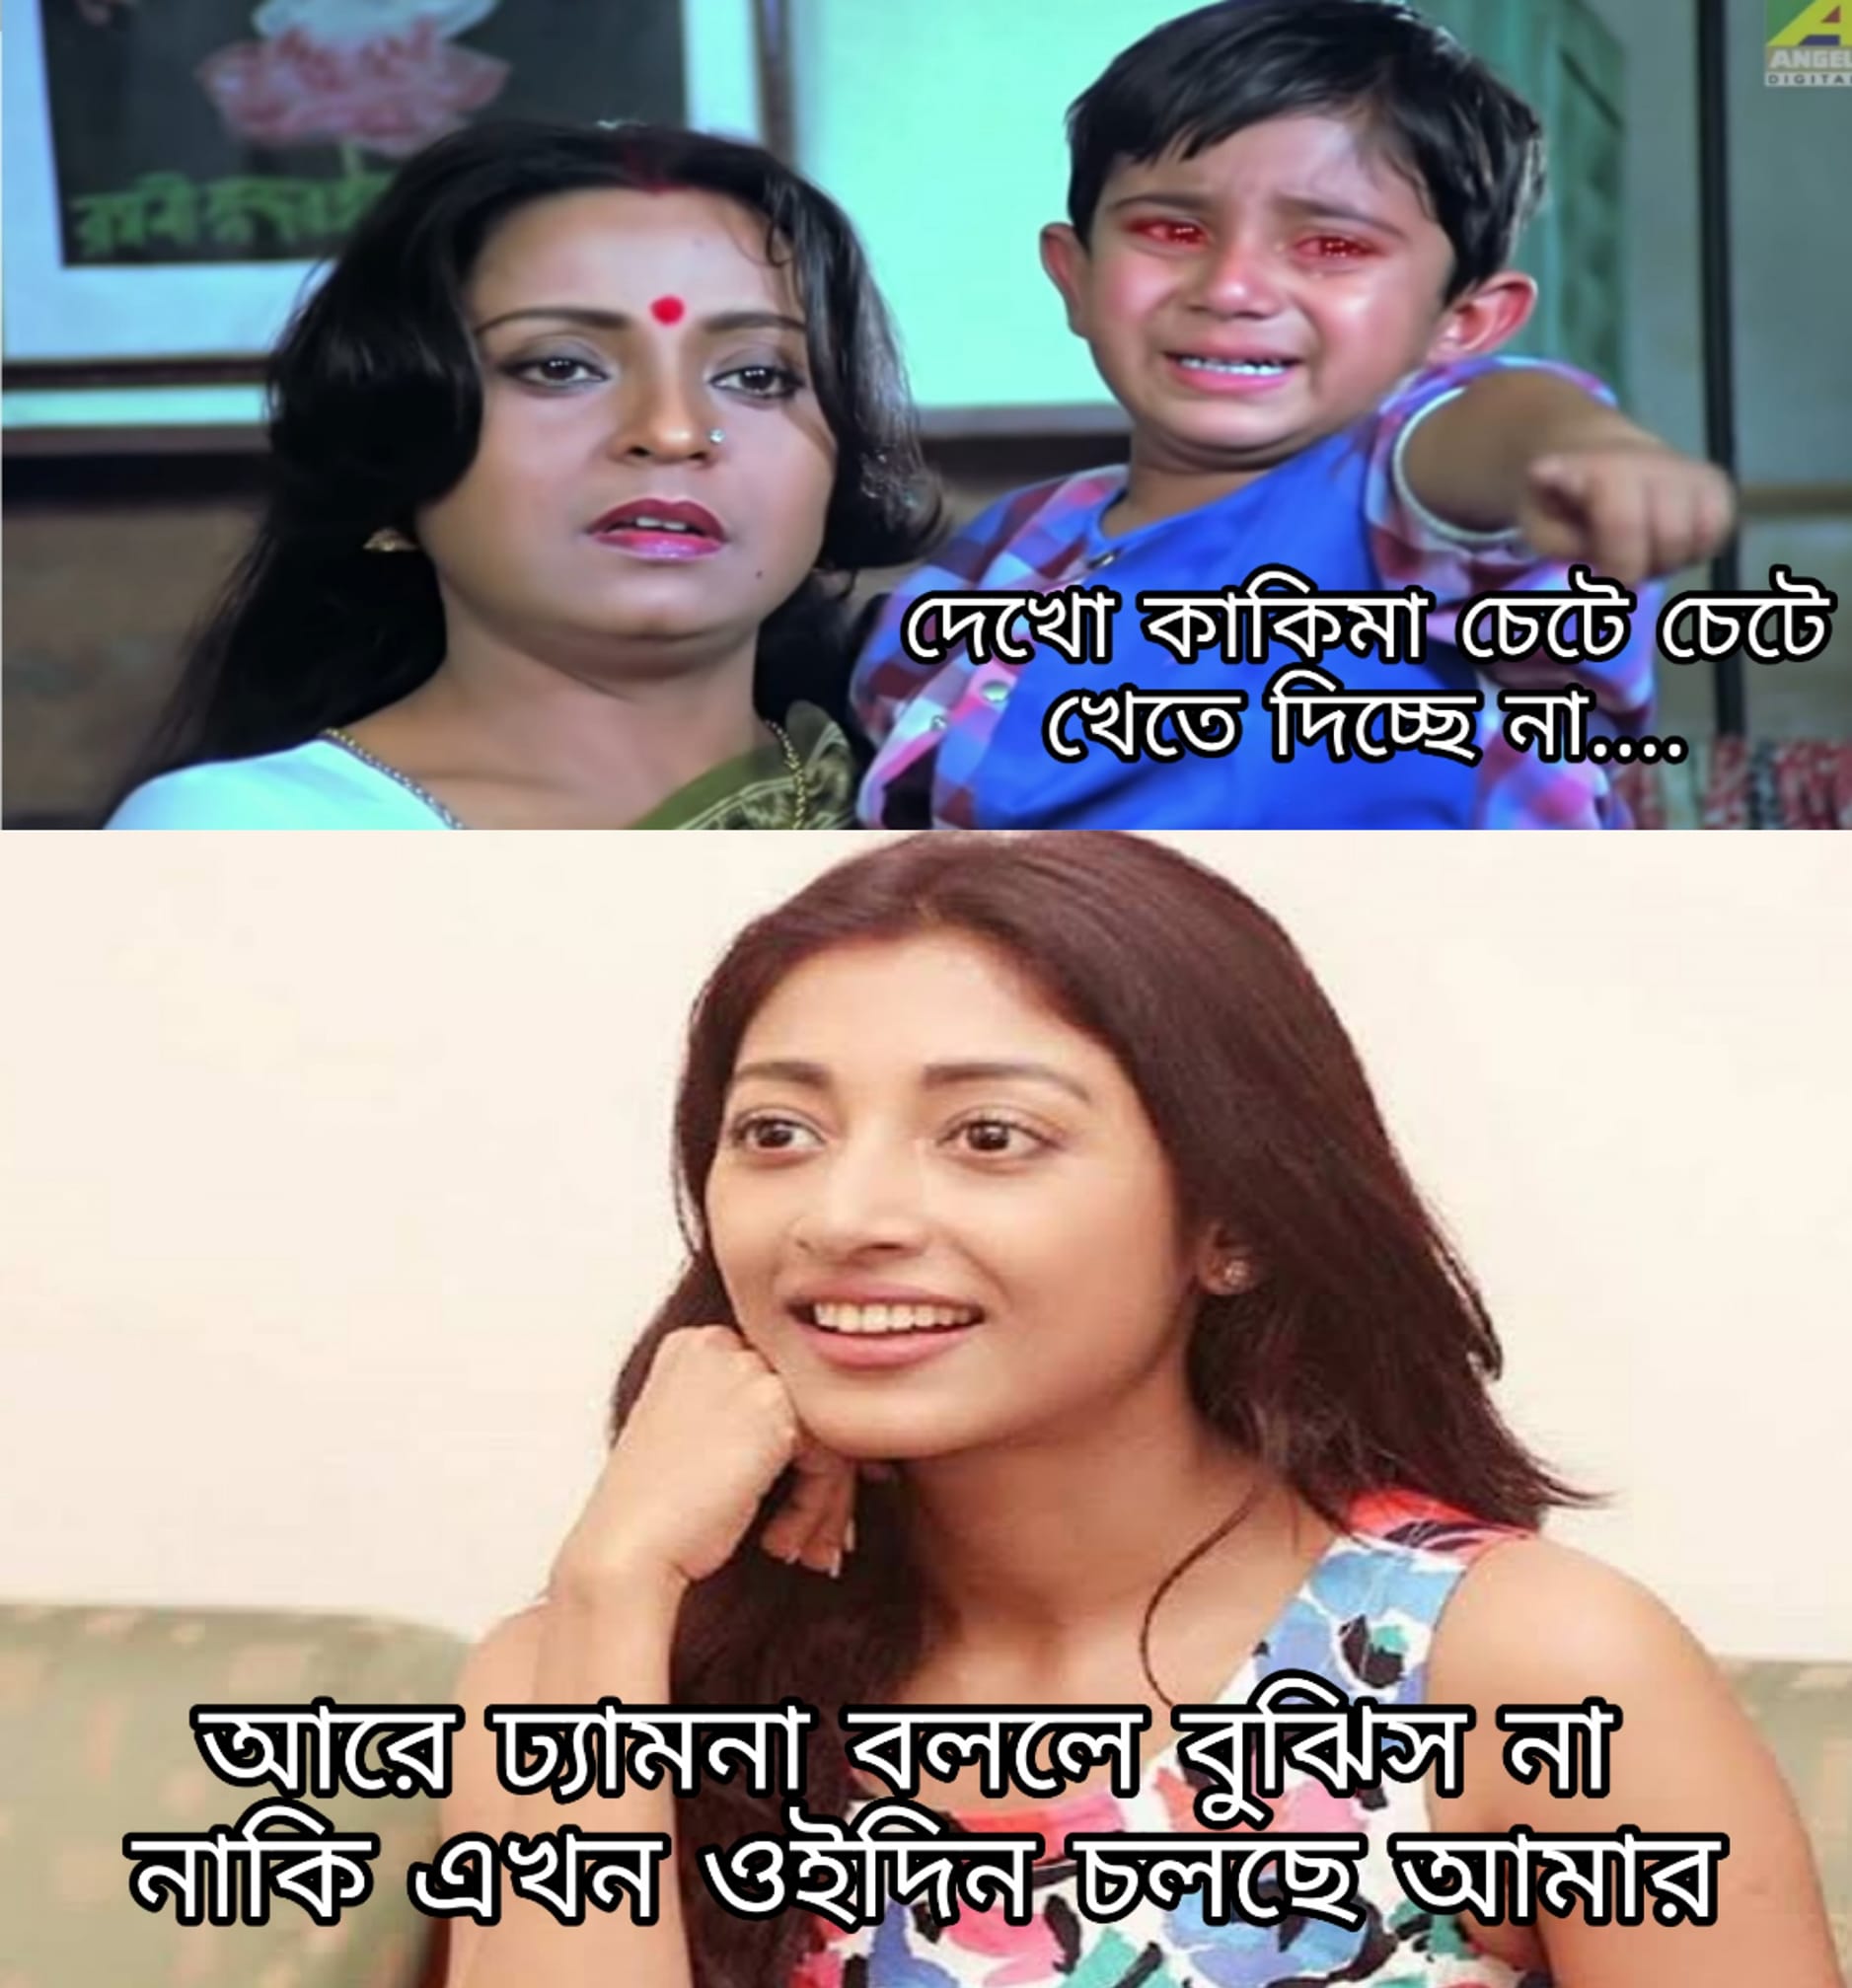
Caption: দেখো কাকিমা চেটে চেটে খেতে দিচ্ছে না ...    আরে ঢ্যামনা বললে বুঝিস না নাকি এখন ওইদিন চলছে আমার
Label: hate